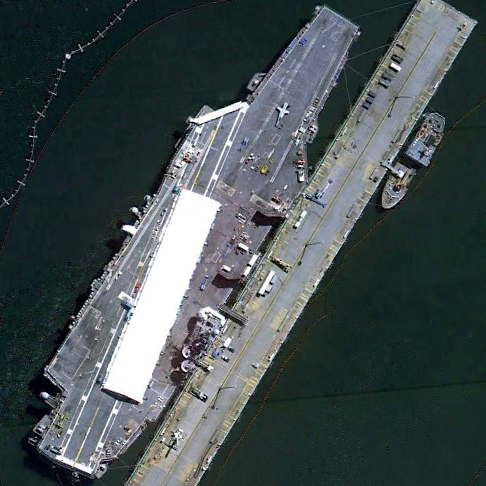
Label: aircraft_carrier